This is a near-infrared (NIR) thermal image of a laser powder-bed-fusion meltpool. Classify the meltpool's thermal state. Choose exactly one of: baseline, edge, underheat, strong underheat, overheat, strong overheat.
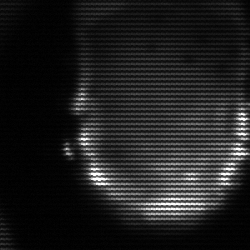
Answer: baseline